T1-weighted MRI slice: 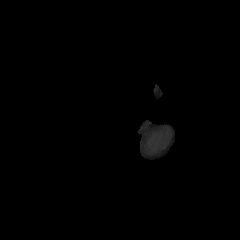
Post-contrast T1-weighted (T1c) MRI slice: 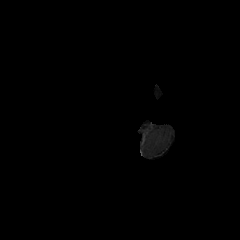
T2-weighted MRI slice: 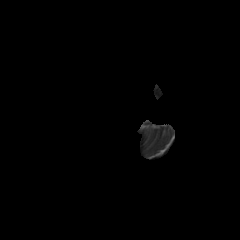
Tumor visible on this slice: no